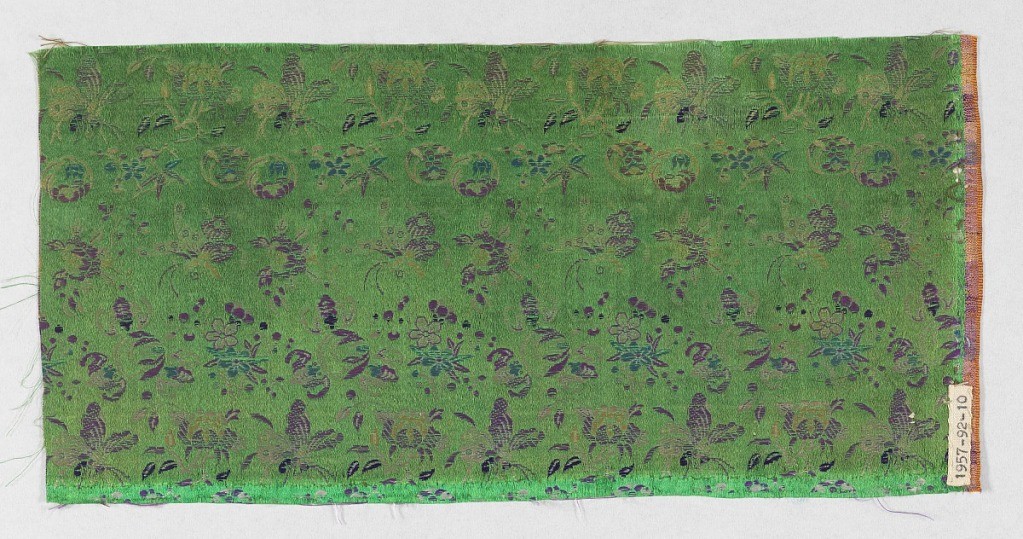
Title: Textile
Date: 19th century
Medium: silk Technique: plain compound satin
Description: Green satin ground with horizontal pattern of flowers and butterflies in purple, blue and yellow silk.